Question: I created a dynamic form that allows a user to add a variation of an item using ItemsControl.
'''
<ItemsControl x:Name="variationItemsControl"
ItemsSource="{Binding FormItem.Variations}"
Visibility="Collapsed">
<ItemsControl.ItemTemplate>
<DataTemplate>
<Grid>
<Grid.ColumnDefinitions>
<ColumnDefinition Width="*"/>
<ColumnDefinition Width=".60*"/>
<ColumnDefinition Width=".30*"/>
</Grid.ColumnDefinitions>
<StackPanel Grid.Column="0" Margin="0,0,1,0">
<TextBlock
Foreground="White"
Text="Variation Name"/>
<TextBox
x:Name="variationName"
Style="{StaticResource FlyoutField}"
Text="{Binding VariationName, Mode=TwoWay}"/>
</StackPanel>
<StackPanel Grid.Column="1">
<TextBlock
Foreground="White"
Text="Price"/>
<TextBox
Style="{StaticResource FlyoutField}"
Text="{Binding VariationPrice, Mode=TwoWay}"/>
</StackPanel>
<Button
Grid.Column="2"
Margin="0,0,0,6"
Content="X"
HorizontalAlignment="Stretch"
Click="deleteVariationButton_Click"/>
</Grid>
</DataTemplate>
</ItemsControl.ItemTemplate>
</ItemsControl>
'''
In the Grid, there is a button which, when clicked, I am hoping will remove that template instance. For example, in the following image, if I click on the 'X' button of the 12 oz. item, that item should be removed.

It's a simple matter of removing that instance from the ItemsControl's ItemsSource, but I need to know how to do that in the 'X' buttons click event. The object sender is the button itself, and RoutedEventArgs doesn't seem to contain any relevant information I can use.
'''
private void deleteVariationButton_Click(object sender, RoutedEventArgs e)
{
// what do I do here?
}
'''
Is there anyway to get the index of the template container that the 'X' button I clicked on resides? If I can just get that index, then it's a simple removal from the ItemsControl's ItemsSource container.
EDIT More Code:
'''
public class Item : ObservableObject, IEquatable<Item>
{
private string itemName;
public string ItemName
{
get { return itemName; }
set { Set<string>(() => ItemName, ref itemName, value.ToString().Trim()); }
}
private Category itemCategory;
public Category ItemCategory
{
get { return itemCategory; }
set { Set<Category>(() => ItemCategory, ref itemCategory, value); }
}
private decimal? singlePrice;
public decimal? SinglePrice
{
get { return singlePrice; }
set { Set<decimal?>(() => SinglePrice, ref singlePrice, value); }
}
private ObservableCollection<Variation> variations;
public ObservableCollection<Variation> Variations
{
get { return variations; }
set { Set<ObservableCollection<Variation>>(() => Variations, ref variations, value); }
}
private bool hasVariations;
public bool HasVariations
{
get { return hasVariations; }
set { Set<bool>(() => HasVariations, ref hasVariations, value); }
}
public Item()
{
itemCategory = new Category();
Variations = new ObservableCollection<Variation>();
}
public Item(Item other)
{
Copy(other);
}
public void Copy(Item other)
{
if (this != other)
{
ItemName = other.ItemName;
ItemCategory = new Category();
ItemCategory.CategoryName = other.ItemCategory.CategoryName;
ItemCategory.CategoryColor = other.ItemCategory.CategoryColor;
SinglePrice = other.SinglePrice;
Variations = new ObservableCollection<Variation>();
foreach (Variation v in other.variations)
{
variations.Add(new Variation(v));
}
}
}
public bool Equals(Item other)
{
if (variations.Count() != other.variations.Count())
return false;
for (int i = 0; i < variations.Count(); i++)
{
if (!variations.ElementAt(i).Equals(other.variations.ElementAt(i)))
return false;
}
if (itemName == other.itemName &&
itemCategory.CategoryName == other.itemCategory.CategoryName &&
itemCategory.CategoryColor == other.itemCategory.CategoryColor &&
singlePrice == other.singlePrice &&
hasVariations == other.hasVariations)
return true;
return false;
}
public class Variation : ObservableObject
{
public RelayCommand DeleteVariationCommand { get; private set; }
private string variationName;
public string VariationName
{
get { return variationName; }
set { Set<string>(() => VariationName, ref variationName, value.ToString().Trim()); }
}
private decimal? variationPrice;
public decimal? VariationPrice
{
get { return variationPrice; }
set { Set<decimal?>(() => VariationPrice, ref variationPrice, value); }
}
public Variation()
{
variationName = "";
variationPrice = 0M;
DeleteVariationCommand = new RelayCommand(
() => DeleteVariation(),
() => CanDeleteVariation());
}
public void DeleteVariation()
{
}
public bool CanDeleteVariation()
{
return true;
}
public Variation(Variation other)
{
variationName = other.variationName;
variationPrice = other.variationPrice;
}
public bool Equals(Variation other)
{
if (variationName.Equals(other.variationName) && variationPrice == other.variationPrice)
return true;
return false;
}
}
}
'''
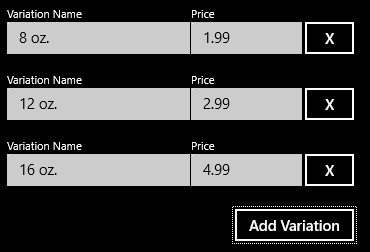
Answer: Bind to the command property of the button instead of using a routed event. If you do that, you can use the RelativeSource property of the binding to find the item's ItemsControl parent, which should have the DataContext of the list containing the item to be deleted.
Have the CommandParameter set to {Binding} so that the delete command knows which item to remove from the list.
You can do something like this for the command binding on the delete button:
'''
<Button x:Name="buttonDelete"
Command="{Binding ElementName="MyItemsControl", Path=DataContext.DeleteItemCommand}"
CommandParameter="{Binding}"/>
'''